Interaction volume radius: 10 \u00c5
Interaction volume height: 25 \u00c5
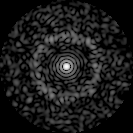
Disorder parameter: 0.8204